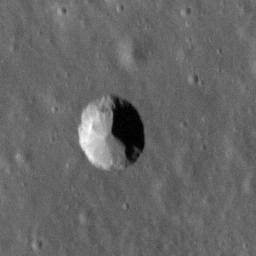
Pit: Highland 3
Host crater: Highland
Host type: highland
Lunar coordinates: latitude 42.394, longitude 320.308